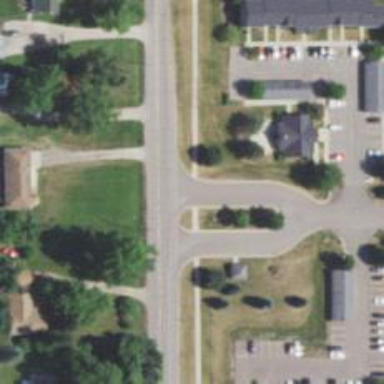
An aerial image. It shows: Residential road.